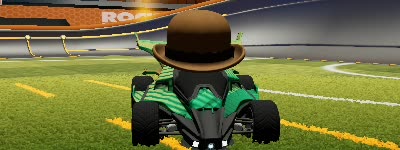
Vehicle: aftershock